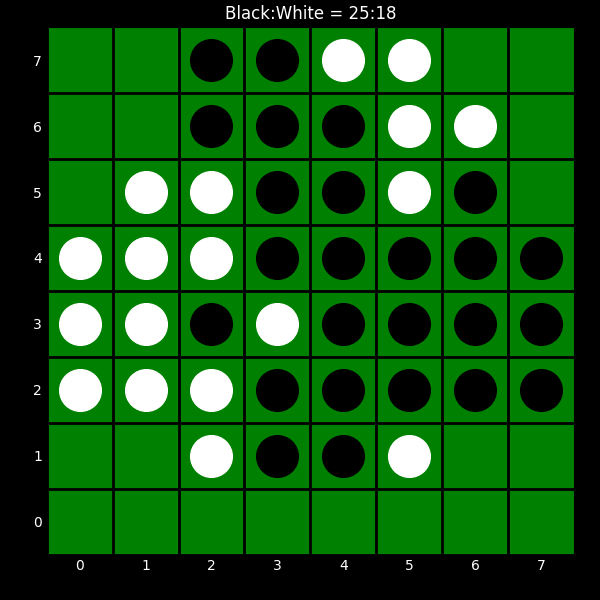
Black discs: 25
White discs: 18